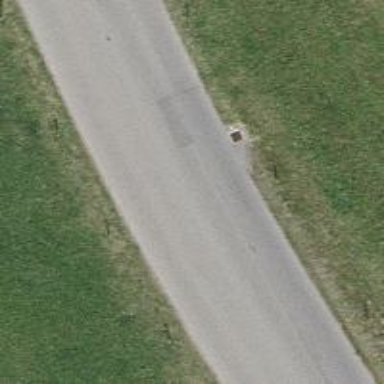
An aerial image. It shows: Unclassified road with concrete surface.